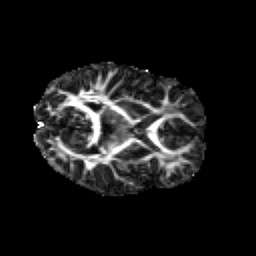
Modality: FA
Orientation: axial
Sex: male
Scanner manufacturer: siemens
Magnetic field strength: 3 T
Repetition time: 5 s
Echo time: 0.071 s